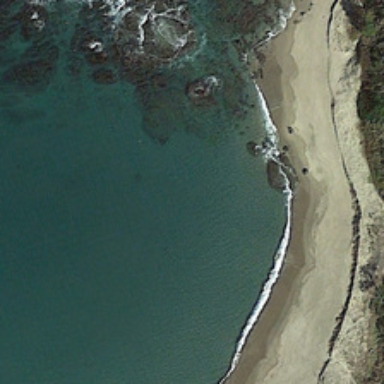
Yellow beach and black rocks are between green trees and blue ocean .